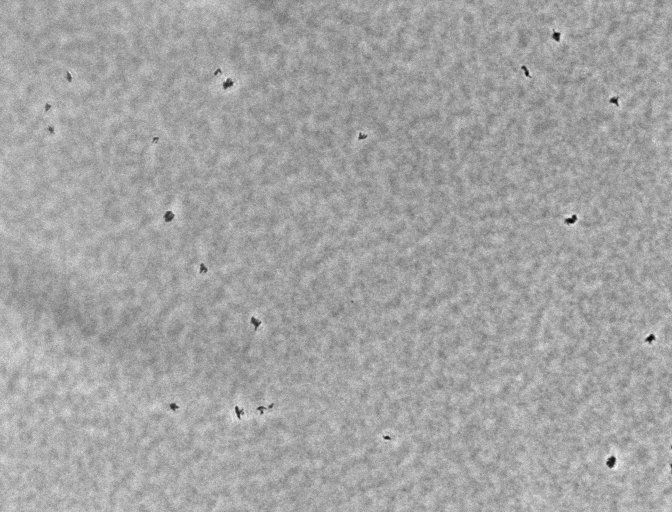
Phase contrast microscopy, 20x objective, 3 h incubation